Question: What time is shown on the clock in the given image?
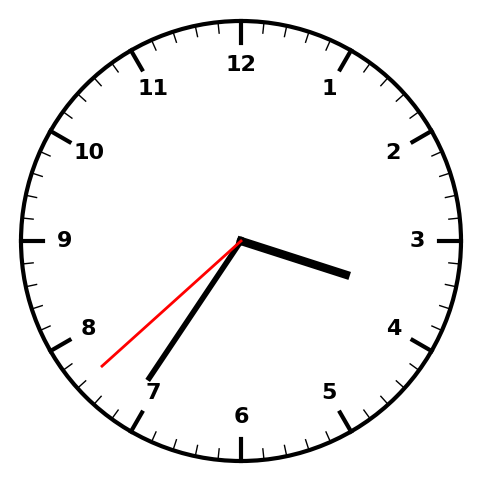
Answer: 03:35:38